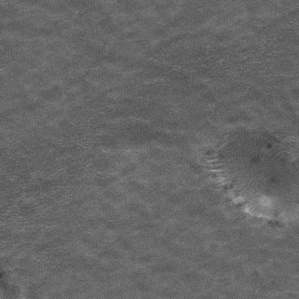
Label: frost